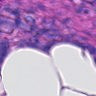
Metastatic tissue present: yes